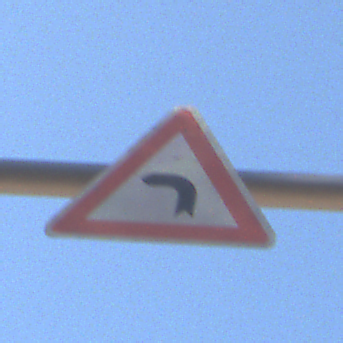
Verkehrszeichen: KurveLinks
Umgebung: Outdoor, Nature
Tageszeit: MorningAfternoon
Wetter: Clear
Licht: Natural
Jahreszeit: NotSpecified
Kontrast: HighContrast